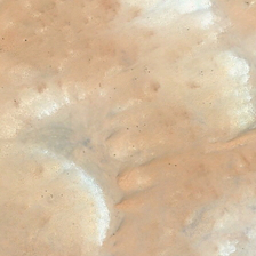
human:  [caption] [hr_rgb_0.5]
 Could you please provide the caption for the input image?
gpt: it is an irregular desert .

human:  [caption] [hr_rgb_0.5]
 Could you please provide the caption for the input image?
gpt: A very big desert.

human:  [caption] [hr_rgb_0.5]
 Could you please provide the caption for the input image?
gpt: it is an irregular desert .

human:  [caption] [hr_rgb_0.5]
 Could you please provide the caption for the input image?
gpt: it is an irregular desert .

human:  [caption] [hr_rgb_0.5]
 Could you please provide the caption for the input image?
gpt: it is an irregular desert .